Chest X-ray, PA view. Patient: 68 years old, sex M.
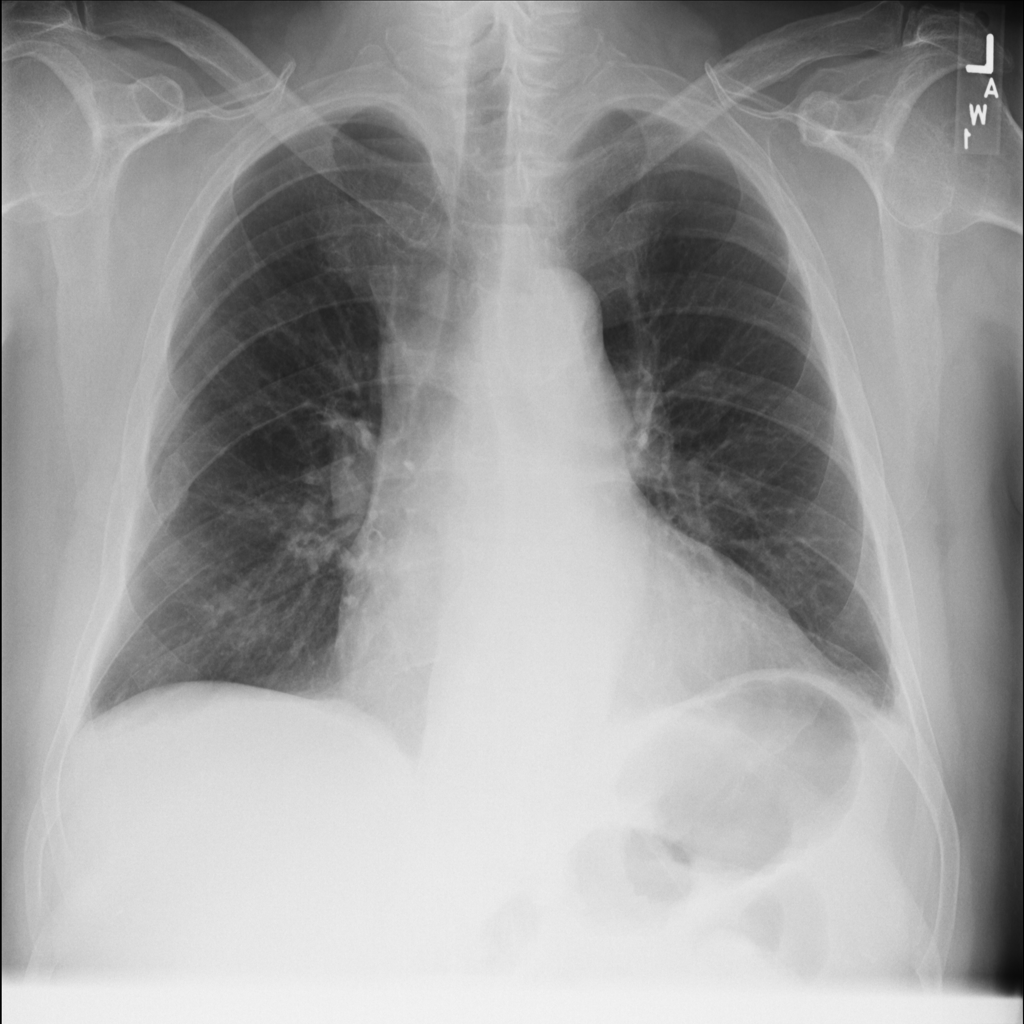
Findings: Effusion